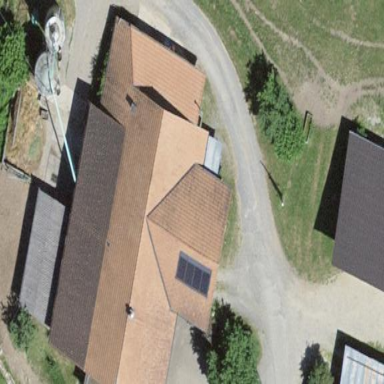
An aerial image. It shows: Farm building.